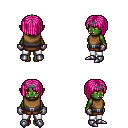
a pixel art fantasy rpg character, female body template, orc, green skin, leather chest armor, white pants, pink pageboy hairstyle, iron tiara, metal gloves, metal boots, four views (front, back, left, right), 2x2 character sprite sheet, small pixel art, hard edges, no anti-aliasing